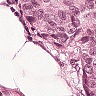
Metastatic tissue present: yes